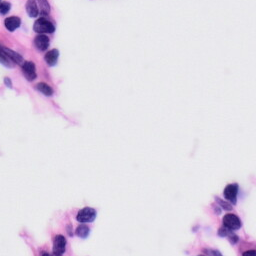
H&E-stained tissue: Skin